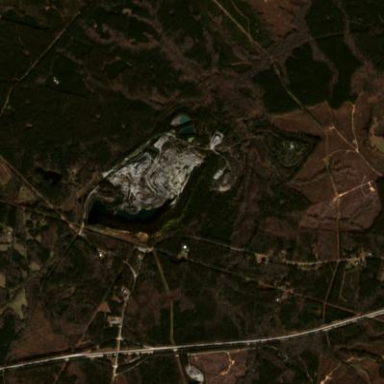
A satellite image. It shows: Quarry site labeled as "Mines Quarries And Gravel Pits".